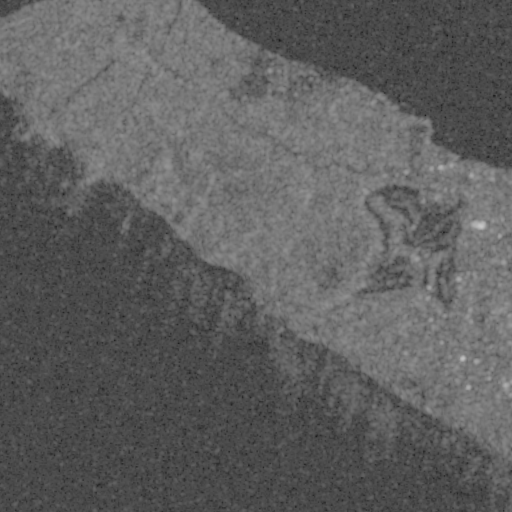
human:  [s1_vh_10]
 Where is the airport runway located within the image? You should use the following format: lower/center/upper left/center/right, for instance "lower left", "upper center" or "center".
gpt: The airport runway is located in the center of the image.
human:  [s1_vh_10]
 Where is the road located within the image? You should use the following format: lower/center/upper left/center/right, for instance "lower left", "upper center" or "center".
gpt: There is no road in the image.

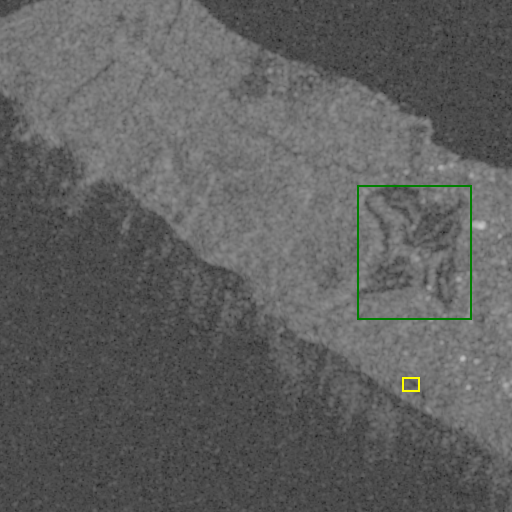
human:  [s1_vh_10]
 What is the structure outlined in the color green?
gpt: The structure outlined in green is a park.
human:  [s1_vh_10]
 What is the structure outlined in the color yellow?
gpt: The structure outlined in yellow is a parking lot.
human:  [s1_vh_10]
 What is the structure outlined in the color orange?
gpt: There is no orange outline.